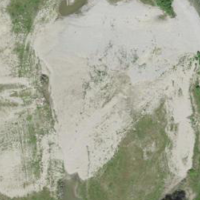
EUNIS habitat code: 52
Species observed at this site:
Cucullia verbasci